Question: For days now I try to figure out why I get this error from <URL> and Google's webmaster tools "Fetch as Google" also hates it. I am sure it is something very trivial.
> "No p element in scope but a p end tag seen." As you can see I have p element too.

I assume the bright red color is error, they should have a color legend... anyway also I do not understand what is the problem with 'itemtype' as well.
'''
<header>
<h1>
<a itemprop="url" href="http://www.rovarvadasz.hu/"><img itemprop="logo" src="/images/header_bg.png" alt="Rovar Vadasz"></a>
</h1>
<div id="contact" itemscope itemtype="http://schema.org/LocalBusiness">
<p>
<ul>
<li>Telefon: <span itemprop="telephone"><a href="tel:<PHONE>">06 (1) <PHONE></a></span></li>
<li>Nyitvatartas: munkanapokon <time itemprop="openingHours" datetime="09:00">9</time>-<time itemprop="openingHours" datetime="16:00">16</time> oraig</li>
<li>Fax: <span itemprop="faxNumber">06 (1) <PHONE></span></li>
<li>Mobil: <span itemprop="telephone"><a href="tel:<PHONE>">06 (20) <PHONE></a></span></li>
<li>E-mail: <a href="mailto:info@rovarvadasz.hu" itemprop="email">info@rovarvadasz.hu</a></li>
</ul>
</p>
</div>
</header>
'''
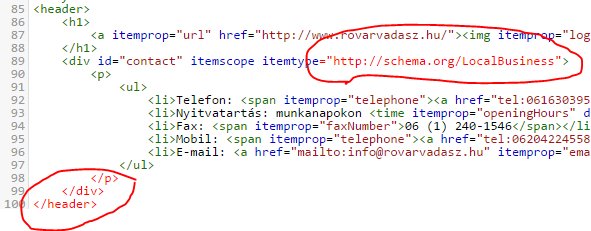
Answer: Your errors are all minor but are caused by:
1) The p tag is automatically closed by the client because it hits the '<ul>' tag, so in effect your statement is:
'<p> ... </p> <ul> ... </ul> </p>'
This is because List elements should not be sub-elements of Paragraph elements. So the client browser tries to fix this but has a left over '</p>'.
2) Your line 75 itemprop is NOT within your div but is in the anchor within your header element. Your 'itemprop="logo"' is free and not within any itemscope.
3) I also saw other errors your elements where closed with '/>' which is unneeded on HTML5